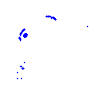
Particle: electron